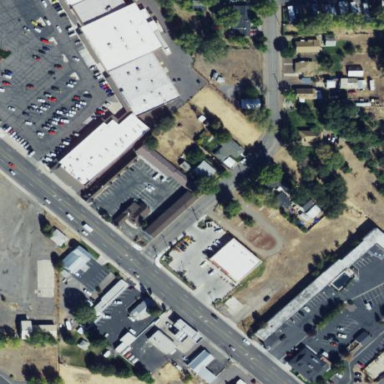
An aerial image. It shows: Building that is motel.